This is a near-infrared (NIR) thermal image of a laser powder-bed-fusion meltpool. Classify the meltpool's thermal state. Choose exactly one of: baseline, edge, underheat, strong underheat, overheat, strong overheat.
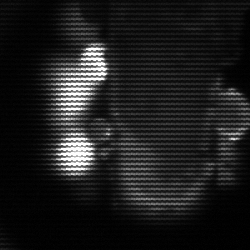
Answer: strong underheat